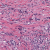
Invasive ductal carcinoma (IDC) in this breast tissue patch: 1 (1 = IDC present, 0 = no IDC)